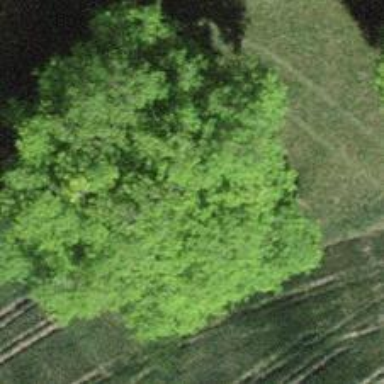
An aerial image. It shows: Single tag "natural: tree."